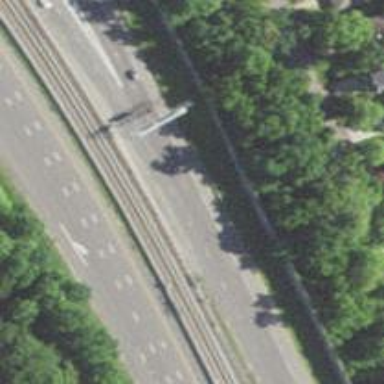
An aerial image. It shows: Asphalt motorway.